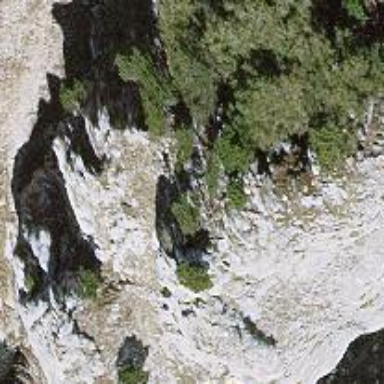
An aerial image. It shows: Cliff in nature.